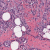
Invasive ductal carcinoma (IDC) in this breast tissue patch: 1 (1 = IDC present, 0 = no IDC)